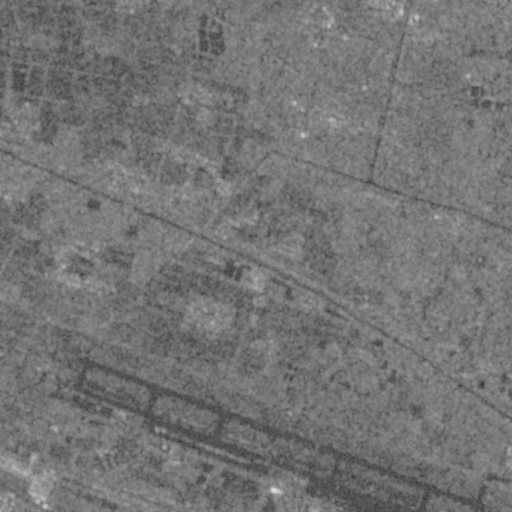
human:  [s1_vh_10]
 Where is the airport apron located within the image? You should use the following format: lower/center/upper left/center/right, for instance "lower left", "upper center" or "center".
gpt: The airport apron is located in the lower of the image.
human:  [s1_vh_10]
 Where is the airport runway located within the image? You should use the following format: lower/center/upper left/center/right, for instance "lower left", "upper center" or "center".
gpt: The airport runway is located in the lower of the image.
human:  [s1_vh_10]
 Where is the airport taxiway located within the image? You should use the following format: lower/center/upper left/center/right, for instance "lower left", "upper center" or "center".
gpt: The airport taxiway is located in the lower of the image.
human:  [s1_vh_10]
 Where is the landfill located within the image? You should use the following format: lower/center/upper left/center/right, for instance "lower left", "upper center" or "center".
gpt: There is no landfill in the image.

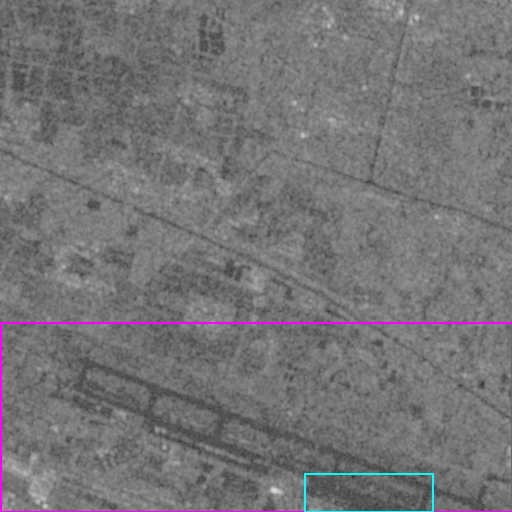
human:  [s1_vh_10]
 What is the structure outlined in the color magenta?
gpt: The structure outlined in magenta is an airport.
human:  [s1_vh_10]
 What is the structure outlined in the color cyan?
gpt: The structure outlined in cyan is an airport apron.
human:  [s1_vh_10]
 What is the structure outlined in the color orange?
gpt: There is no orange outline.